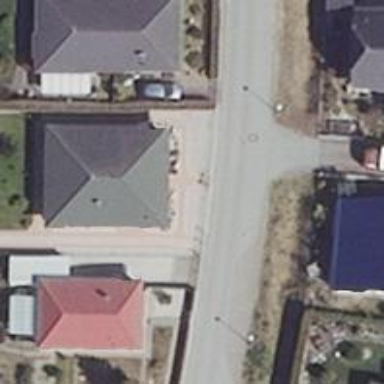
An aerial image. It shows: Residential road.